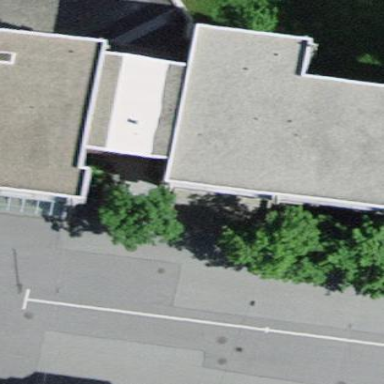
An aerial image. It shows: School building.